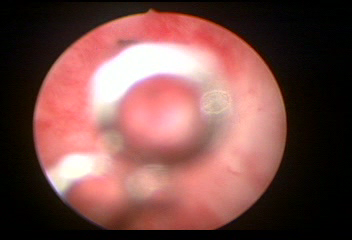
Modality: WLC
Class: Normal mucosa
Bladder cancer association: No